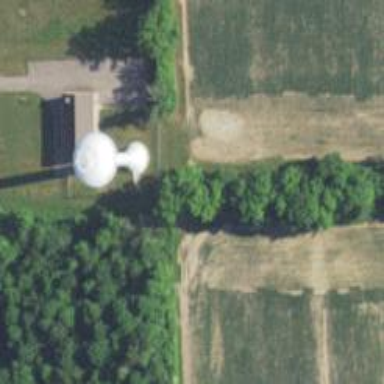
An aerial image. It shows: Water tower that is man-made.